【题型】填空题　【知识点】平面几何　【难度】medium
如图，已知正方形$DEFG$的边$EF$在$\triangle ABC$的边$BC$上，顶点$D$、$G$分别在边$AB$、$AC$上，$BC=15$，高$AH=10$，则正方形$DEFG$的边长等于$\underline{\ \ \ \ \ \ }$。

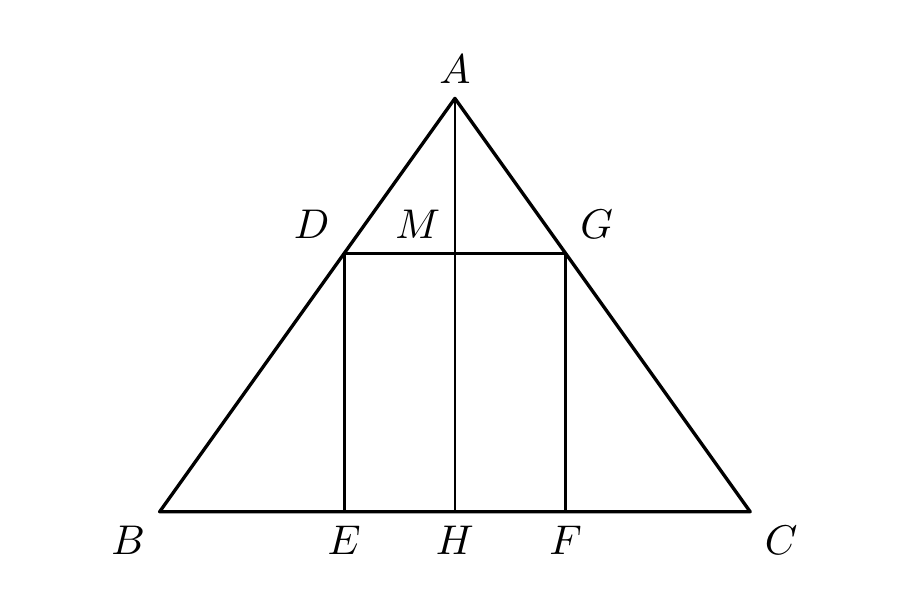
【解答】
\noindent【答案】$6$

\vspace{1em}
\noindent【分析】设正方形$DEFG$的边长为$x$，则$DG=DE=MH=x$，所以$AM=10-x$，再证明$\triangle ADG \backsim \triangle ABC$，则根据相似三角形的对应高之比等于相似比得到$\dfrac{x}{15} = \dfrac{10-x}{10}$，由此计算即可求得答案。

\vspace{1em}
\noindent【详解】解：设正方形$DEFG$的边长为$x$，则$DG=DE=MH=x$，
\begin{itemize}
    \item[] 又$\because$ 高$AH=10$，
    \item[] $\therefore AM=AH-MH=10-x$，
    \item[] $\because$ 四边形$DEFG$是正方形，
    \item[] $\therefore DG \parallel BC$，
    \item[] $\because AH \perp BC$，
    \item[] $\therefore AH \perp DG$，
    \item[] $\because DG \parallel BC$，
    \item[] $\therefore \triangle ADG \backsim \triangle ABC$，
    \item[] $\therefore \dfrac{DG}{BC} = \dfrac{AM}{AH}$，
    \item[] 即$\dfrac{x}{15} = \dfrac{10-x}{10}$，
    \item[] 解得：$x=6$，
    \item[] $\therefore$ 正方形$DEFG$的边长为$6$，
    \item[] 故答案为：$6$。
\end{itemize}

\vspace{1em}
\noindent【点睛】本题考查了正方形的性质以及相似三角形的判定与性质：在判定两个三角形相似时，应注意利用图形中已有的公共角、公共边等隐含条件，以充分发挥基本图形的作用，熟练掌握相似三角形的对应高之比等于相似比是解决本题的关键。